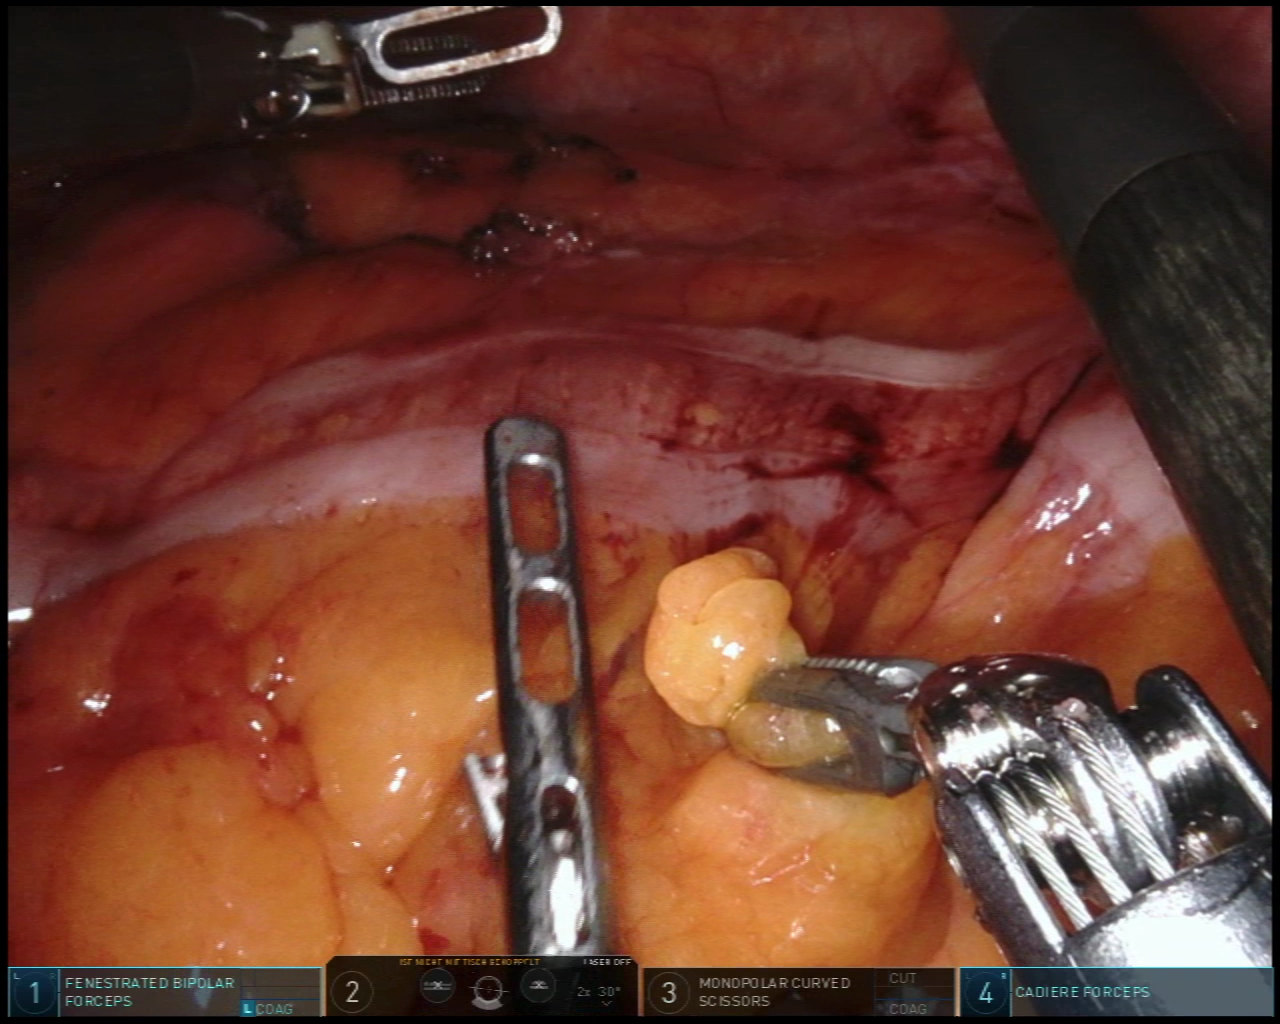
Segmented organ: colon
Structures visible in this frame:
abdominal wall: yes
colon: yes
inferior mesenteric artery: no
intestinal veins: no
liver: no
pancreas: no
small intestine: no
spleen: no
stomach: no
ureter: no
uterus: no
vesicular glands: no